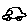
Label: car